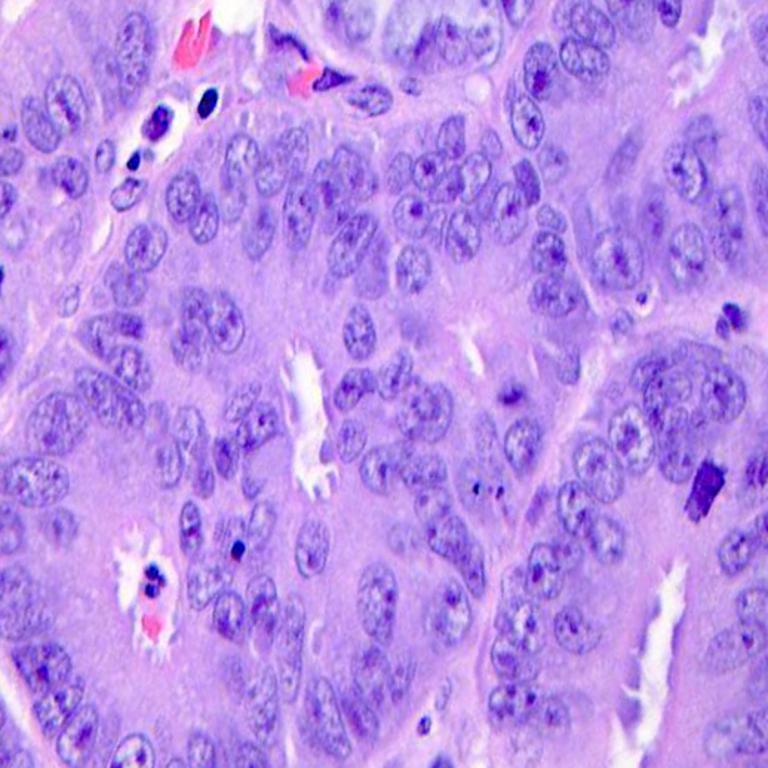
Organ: colon
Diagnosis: adenocarcinomas